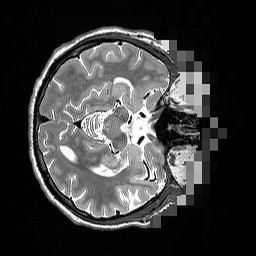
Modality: T2w
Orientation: axial
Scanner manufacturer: siemens
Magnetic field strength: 3 T
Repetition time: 2.5 s
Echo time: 0.206 s